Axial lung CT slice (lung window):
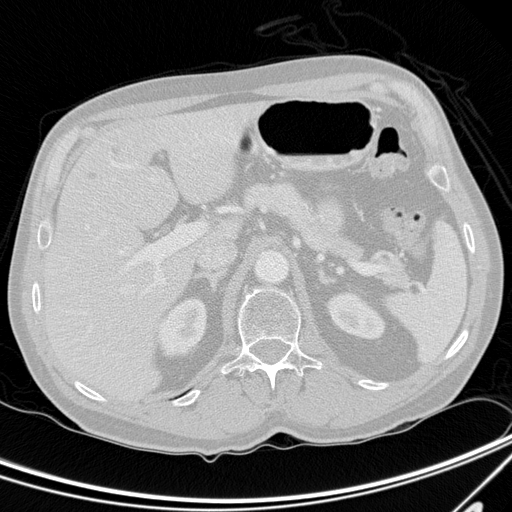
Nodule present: no